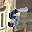
Label: 5